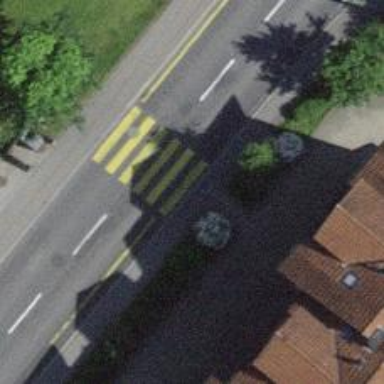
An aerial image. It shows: Kerb serving as barrier.